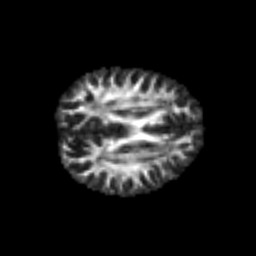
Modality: FA
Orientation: axial
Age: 25
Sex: male
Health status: healthy